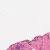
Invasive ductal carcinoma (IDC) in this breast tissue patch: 0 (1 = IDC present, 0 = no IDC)